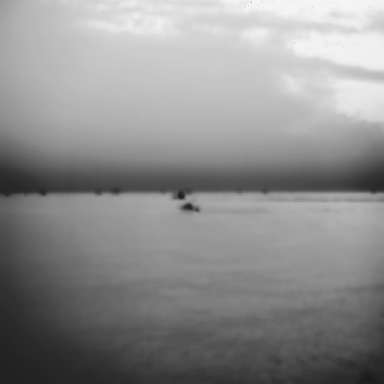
There are seven objects shown in the infrared image, including a canoe, and six bulk_carriers.